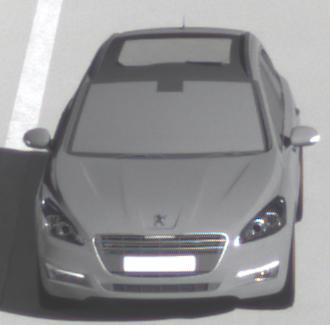
Make: Peugeot
Model: 508 SW 120 VTi
Detailed model: 508 (I) SW
Model produced from: 2011/03
Model produced until: 2014/05
Doors: 5
Color: gray
Road condition: dry road
Daytime: morning or afternoon
Contrast: high contrast